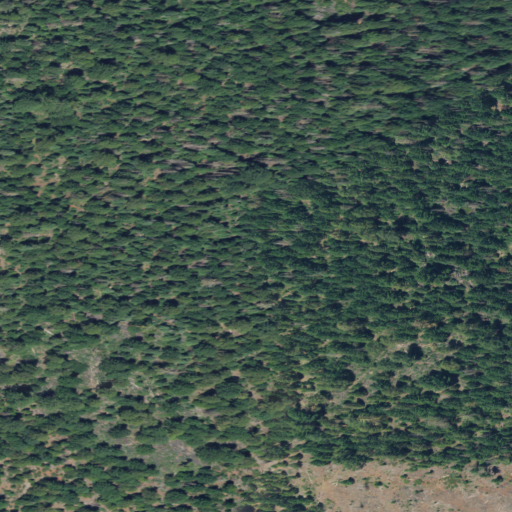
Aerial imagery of mountain in Oregon named Chicken Hills containing evergreen forest and grassland